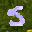
Label: 5